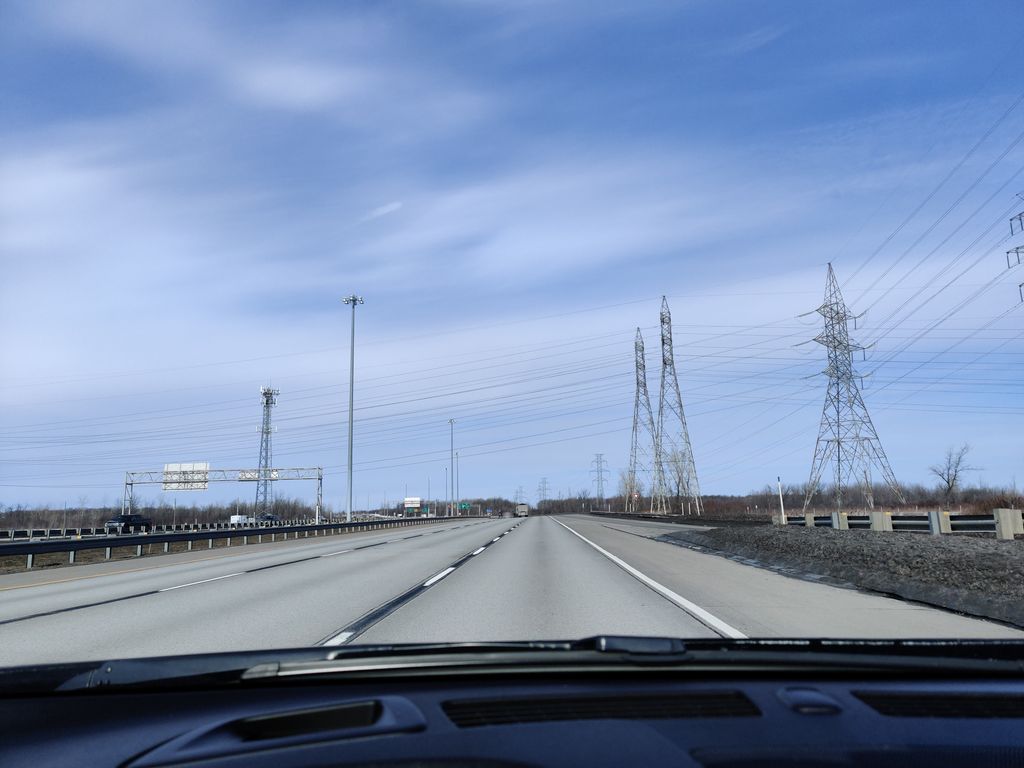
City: montreal